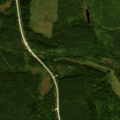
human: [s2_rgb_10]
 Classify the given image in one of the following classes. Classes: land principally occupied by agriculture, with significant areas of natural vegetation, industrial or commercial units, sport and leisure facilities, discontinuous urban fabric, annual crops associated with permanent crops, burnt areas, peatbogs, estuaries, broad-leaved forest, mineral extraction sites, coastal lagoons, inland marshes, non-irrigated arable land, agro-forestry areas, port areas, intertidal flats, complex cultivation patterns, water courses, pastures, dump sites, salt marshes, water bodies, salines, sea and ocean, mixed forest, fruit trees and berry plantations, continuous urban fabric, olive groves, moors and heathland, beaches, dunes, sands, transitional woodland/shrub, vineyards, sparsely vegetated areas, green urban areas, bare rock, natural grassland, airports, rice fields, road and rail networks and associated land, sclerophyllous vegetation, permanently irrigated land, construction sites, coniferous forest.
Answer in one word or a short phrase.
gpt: coniferous forest, mixed forest, transitional woodland/shrub